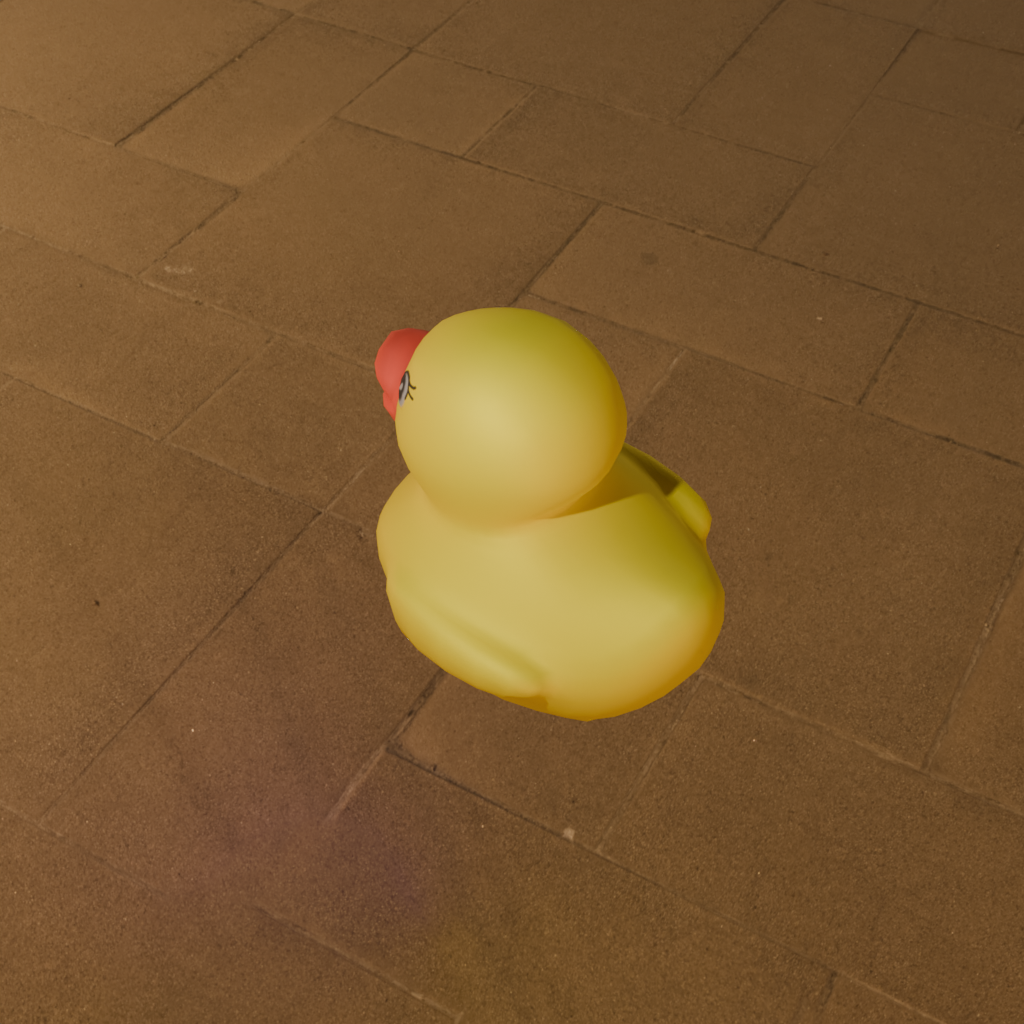
an image of a yellow rubber duck seen from <back_left_top> in a coastal promenade at night illuminated with streetlights and ocean view.